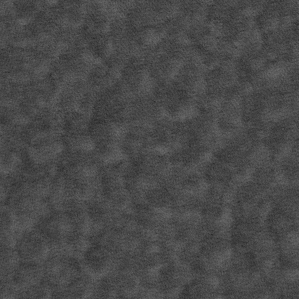
Label: frost